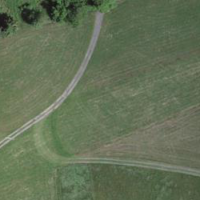
EUNIS habitat code: 24
Species observed at this site:
Lamium galeobdolon